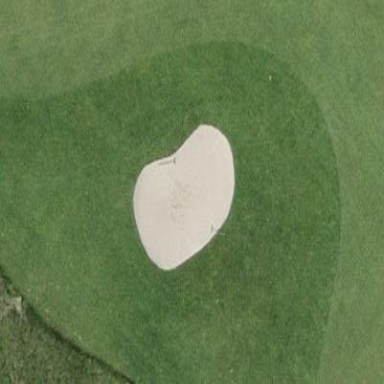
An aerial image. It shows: Golf bunker filled with natural sand.